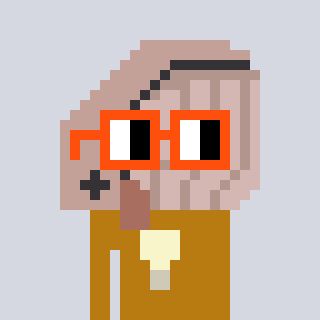
a pixel art character with square orange glasses, a whale-shaped head and a gold-colored body on a cool background